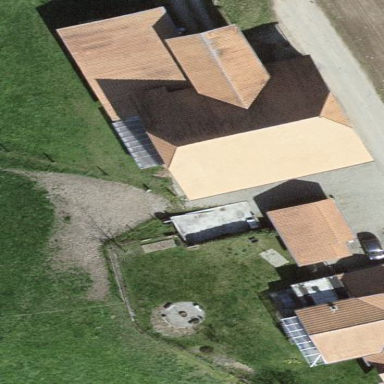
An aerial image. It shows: Farm auxiliary building.